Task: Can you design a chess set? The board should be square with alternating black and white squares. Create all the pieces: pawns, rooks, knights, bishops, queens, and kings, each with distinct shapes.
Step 1922:
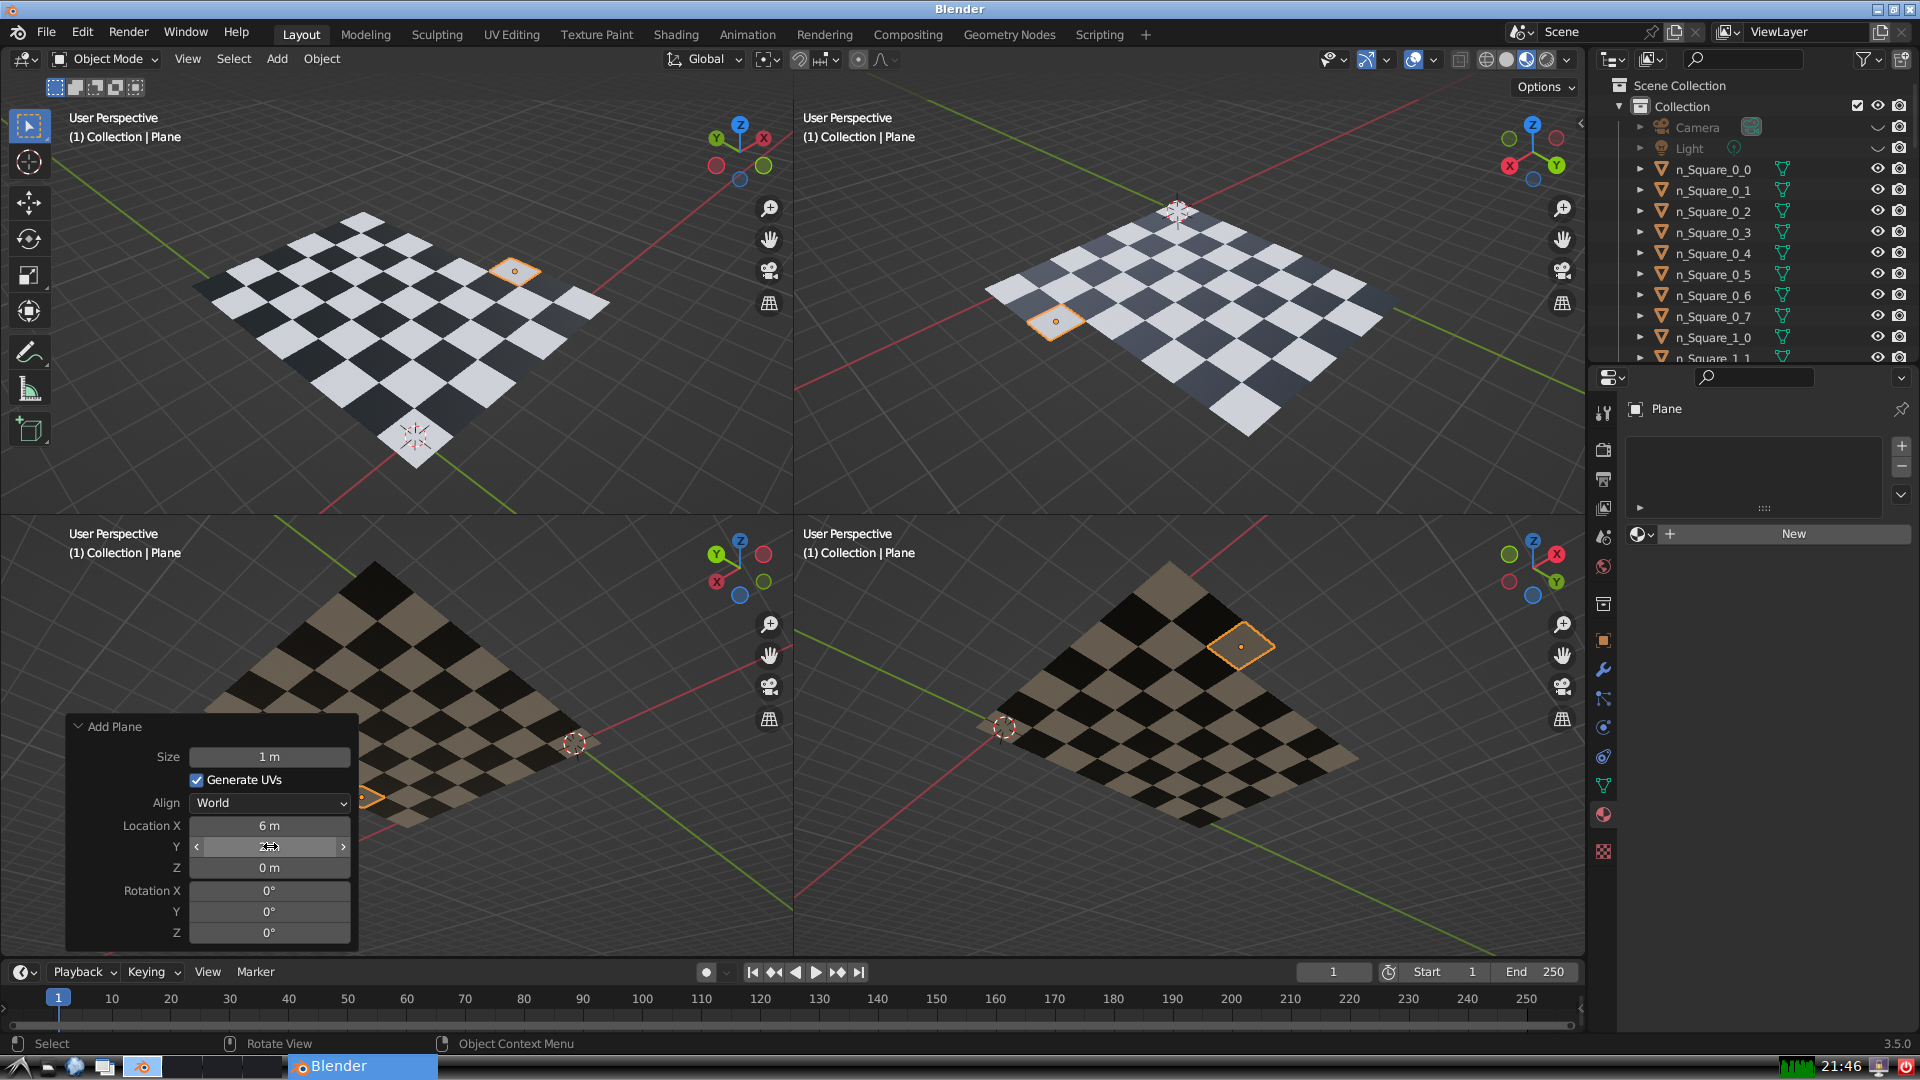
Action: {"mouse_move": [270, 867]}